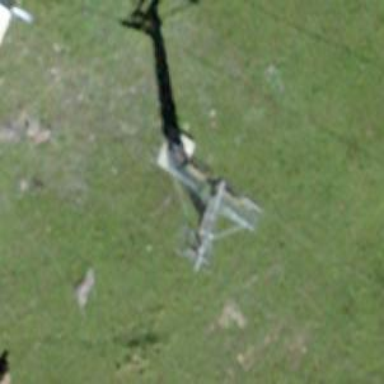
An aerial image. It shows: Pylon used for aerialway.